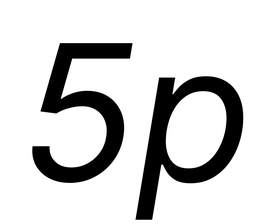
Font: Inter-Italic_Italic